Aerial crown-view tile of a tropical tree (Barro Colorado Island, Panama), acquired 20240918:
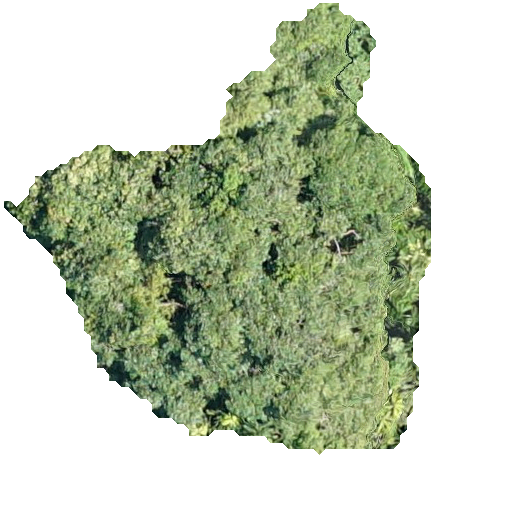
Species: Chrysophyllum cainito
GBIF accepted scientific name: Chrysophyllum cainito
Crown area: 178.932 m²